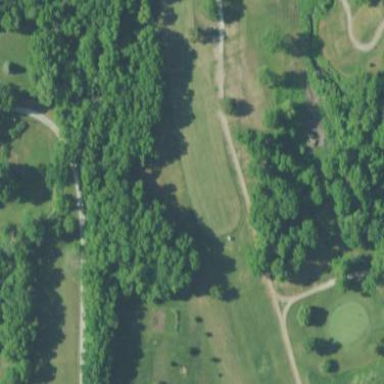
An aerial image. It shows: Golf fairway with grass surface.